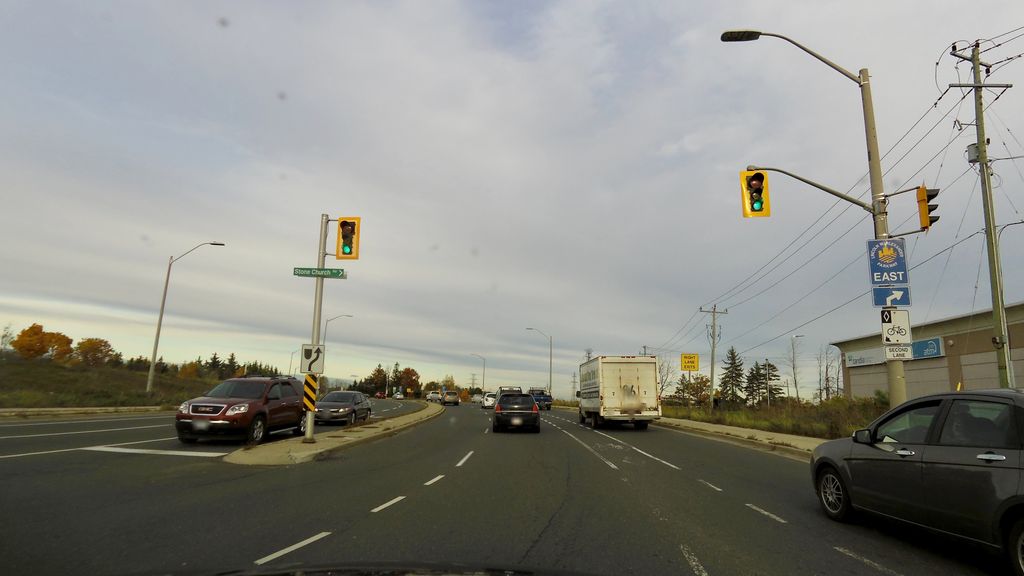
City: hamilton